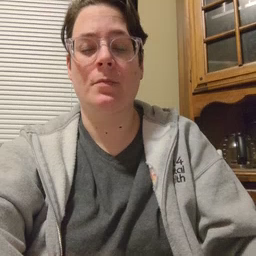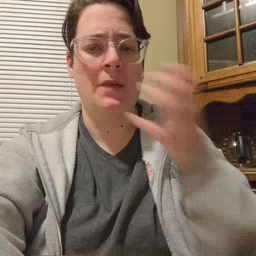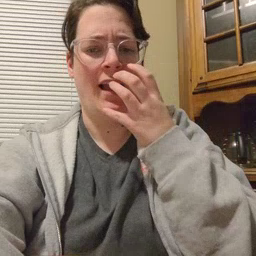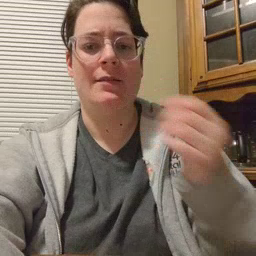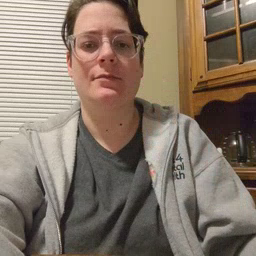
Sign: mad